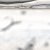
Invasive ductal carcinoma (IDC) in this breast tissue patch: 0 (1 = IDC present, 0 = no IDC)